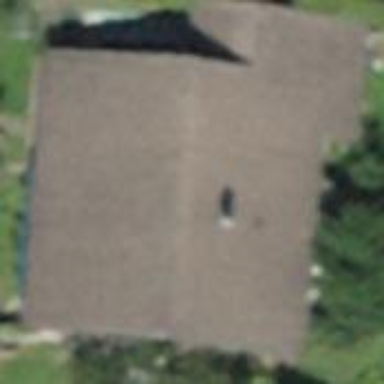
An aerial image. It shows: Gabled roofed house.